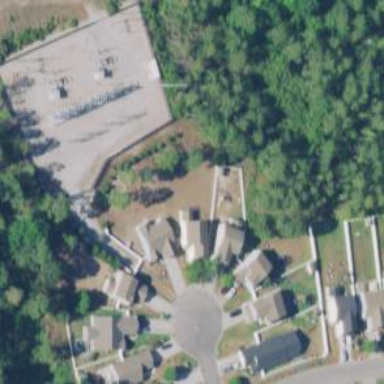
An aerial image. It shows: There is distribution substation enclosed by fence.